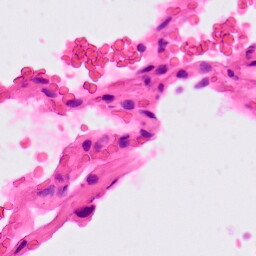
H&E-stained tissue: Lung